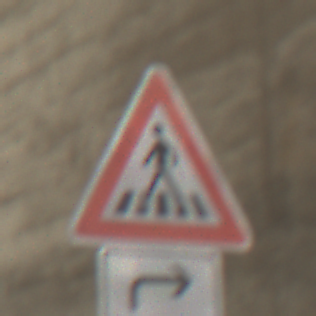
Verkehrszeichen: FussgaengerueberwegRechts
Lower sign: RichtungsangabeDurchPfeile5
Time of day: Midday
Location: Roofed (Tunnel)
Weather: NotSpecified
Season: NotSpecified
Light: Natural